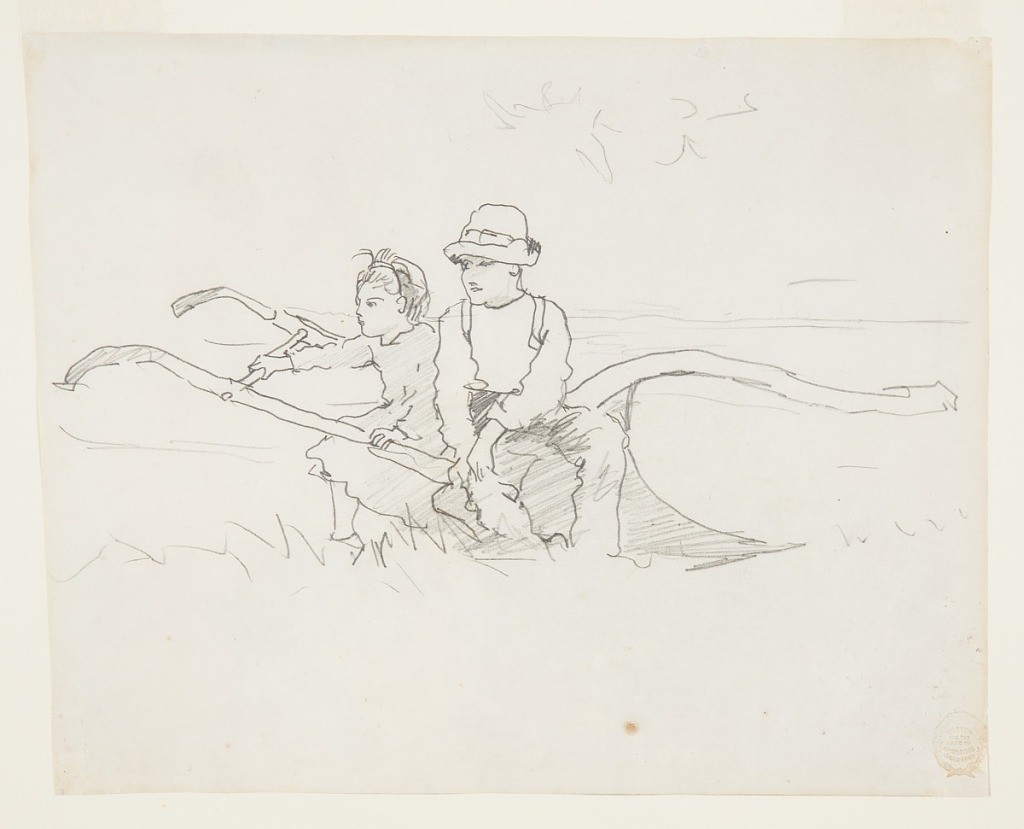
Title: Boy and Girl on a Plow
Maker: Winslow Homer, American, 1836–1910
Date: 1879
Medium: Graphite on paper
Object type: Drawing
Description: Horizontal view of a boy and girl seated on a plough.